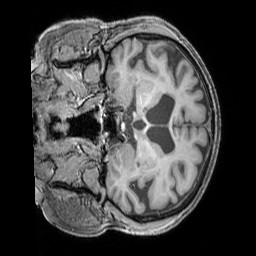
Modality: T1w
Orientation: coronal
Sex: female
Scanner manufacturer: siemens
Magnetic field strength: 3 T
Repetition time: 2.3 s
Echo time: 0.00226 s